В жаркий летний день, когда воздух прогрелся до $t_1=35~^{\circ}\mathrm C$ температура асфальт на солнце и тонкий слой воздуха над ним составила $t_2=65~^{\circ}\mathrm C$. При ходьбе по шоссе в такую сухую погоду на дороге часто бывают видны «лужи». Показатель преломления воздуха линейно зависит от плотности воздуха: $n=1+k\rho$. При $t_0=0~^{\circ}\mathrm C$, $n_0=1{.}000292$. Считайте, что рост человека $H=1{.}8~\text{м}$.
На каком минимальном расстоянии $L_{min}$ можно увидеть «лужу»? Выразите ответ через $H$, $n_0$, $T_0$, $T_1$, $T_2$ и рассчитайте полученное значение.
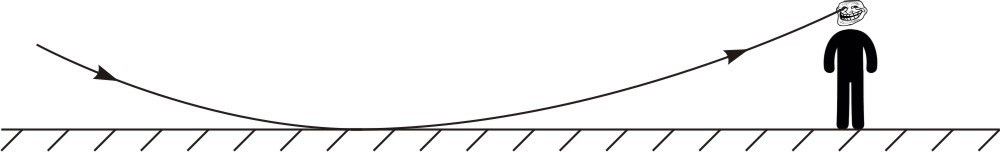
Решение: Давления атмосферного воздуха и тонкого слоя воздуха вблизи асфальта должны быть одинаковы, поэтому:$$p=\cfrac{\rho_1RT_1}{\mu}=\cfrac{\rho_2RT_2}{\mu}\Rightarrow \rho_2=\cfrac{\rho_1T_1}{T_2}{<}\rho_2\Rightarrow n_1{<}n_2{.}$$Таким образом, показатель преломления воздуха вблизи асфальта меньше, чем у атмосферного воздуха. Тогда эффект видимости лужи определяется полным отражением луча в тонком слое вблизи асфальта.В критическом случае:$$n_2=n_1\sin\alpha_\text{кр}=\cfrac{n_1L_{min}}{\sqrt{L^2_{min}+H^2}}{,}$$откуда:$$L_{min}=\cfrac{n_2H}{\sqrt{n^2_1+n^2_2}}=\cfrac{H}{\sqrt{(n_1/n_2)^2-1}}{.}$$Определим $n_1/n_2$. Поскольку $n=1+k\rho$, для коэффициента пропорциональности $k$ получим:$$k=\cfrac{n_0-1}{\rho_0}=\cfrac{(n_0-1)RT_0}{\mu p_0}\Rightarrow n=1+\cfrac{(n_0-1)T_0}{T}{,}$$откуда для $n_1/n_2$ имеем:$$\cfrac{n_1}{n_2}=\cfrac{T_1+(n_0-1)T_0}{T_2+(n_0-1)T_0}\cdot\cfrac{T_2}{T_1}{.}$$Окончательно:$$L_{min}=\cfrac{H}{\sqrt{\left(\cfrac{T_1+(n_0-1)T_0}{T_2+(n_0-1)T_0}\cdot\cfrac{T_2}{T_1}\right)^2-1}}.$$
Ответ: $$L_{min}=\cfrac{H}{\sqrt{\left(\cfrac{T_1+(n_0-1)T_0}{T_2+(n_0-1)T_0}\cdot\cfrac{T_2}{T_1}\right)^2-1}}\approx 265{.}6~\text{м}$$
Темы:
T, Оптика, Геометрическая оптика, Преломление, 2017, Сборы XY, X, Градиентная оптика